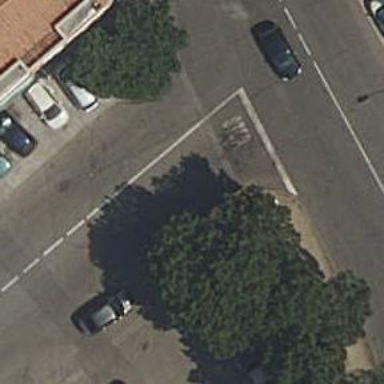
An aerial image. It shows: Road with stop sign.